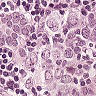
Metastatic tissue present: yes